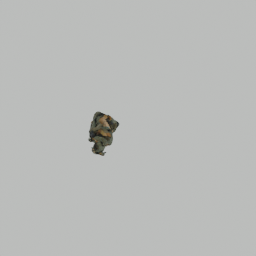
Label: people